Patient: sex M, age 57
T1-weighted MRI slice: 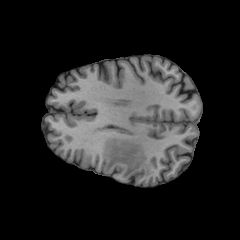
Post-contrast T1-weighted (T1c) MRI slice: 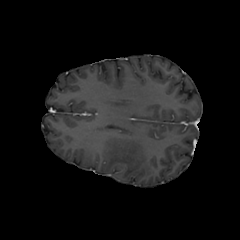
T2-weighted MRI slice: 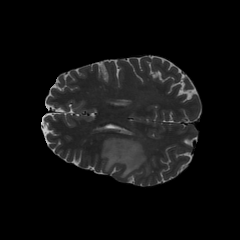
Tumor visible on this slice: yes
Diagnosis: Astrocytoma, IDH-wildtype
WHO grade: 2